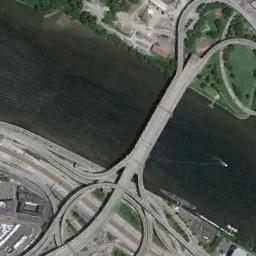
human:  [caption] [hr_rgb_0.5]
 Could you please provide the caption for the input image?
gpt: There is a bridge over the river between the overpass and plants .

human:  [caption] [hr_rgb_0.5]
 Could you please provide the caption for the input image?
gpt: A bridge connects the land on both sides of the deep blue river, And the two ends of the bridge are connected by a circular interchange .

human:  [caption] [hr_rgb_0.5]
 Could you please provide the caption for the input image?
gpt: Many ships docked on both sides of the river .

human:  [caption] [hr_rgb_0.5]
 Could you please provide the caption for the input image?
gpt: A bridge built on a dark green river and some roads on both sides of the river .

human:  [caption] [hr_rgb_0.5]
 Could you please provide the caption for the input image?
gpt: A river is under the bridge .